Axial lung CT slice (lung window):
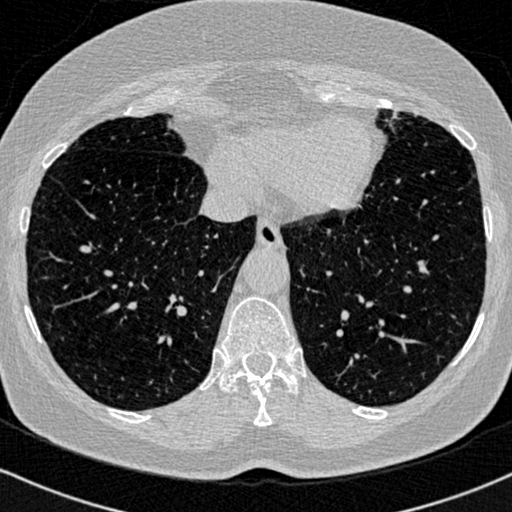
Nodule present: no